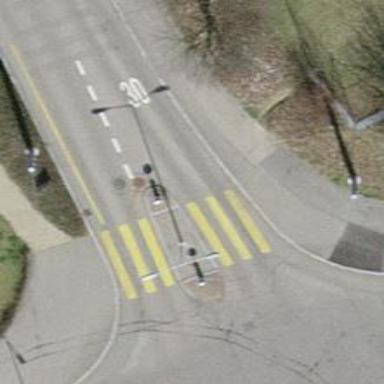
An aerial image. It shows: Uncontrolled zebra crossing with pedestrian island.